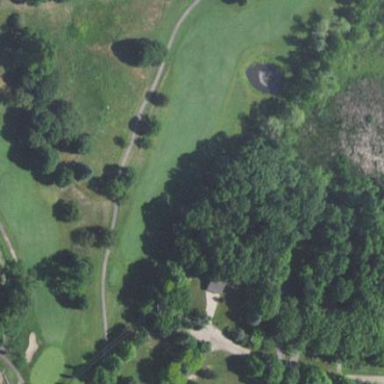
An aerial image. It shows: Grassy fairway on golf course.